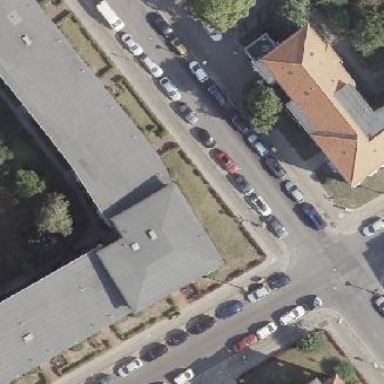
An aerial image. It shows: Hipped roof apartment building.